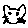
Label: cat